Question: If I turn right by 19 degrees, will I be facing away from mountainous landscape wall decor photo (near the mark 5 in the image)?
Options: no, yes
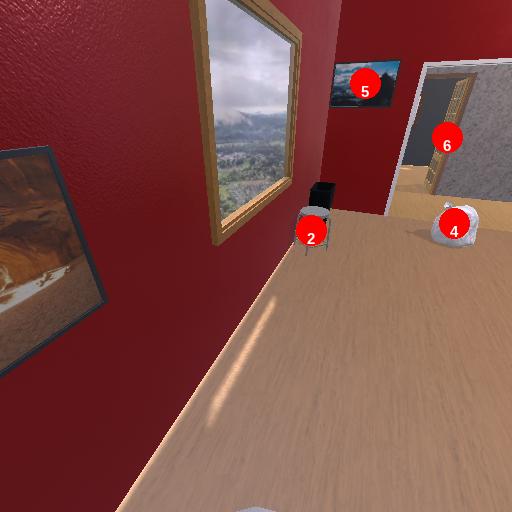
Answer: no